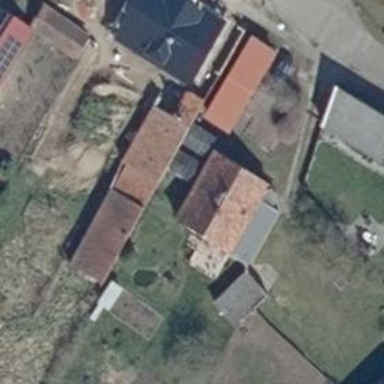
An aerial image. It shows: Simple and straightforward house.